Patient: sex F, age 64
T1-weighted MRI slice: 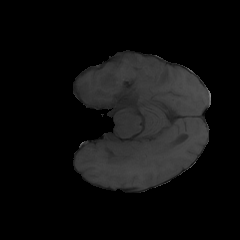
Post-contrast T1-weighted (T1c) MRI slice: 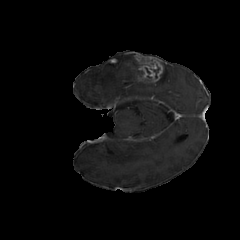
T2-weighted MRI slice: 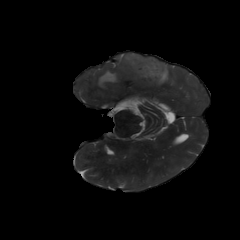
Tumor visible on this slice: yes
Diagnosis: Glioblastoma, IDH-wildtype
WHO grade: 4